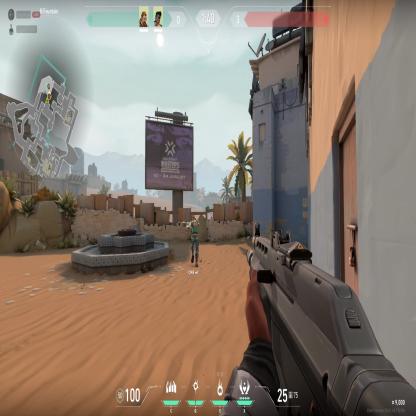
Label: teammate